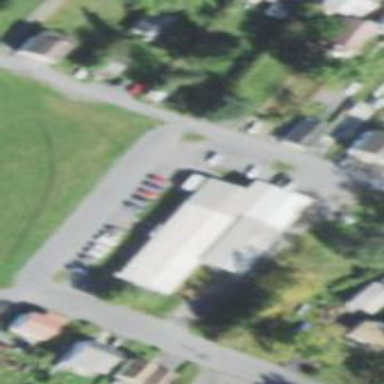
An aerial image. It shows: Building.